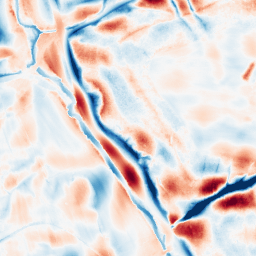
Category: wavelet
Decomposition family: wavelet_biorthogonal
Decomposition parameters: wavelet: bior3.5
level: 5
Upsampling method: lanczos
Upsampling parameters: scale: 8
Upsampling scale: 8